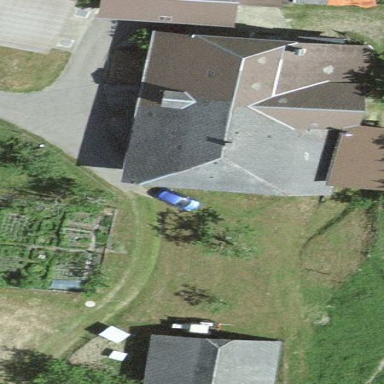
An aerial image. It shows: Farm building.